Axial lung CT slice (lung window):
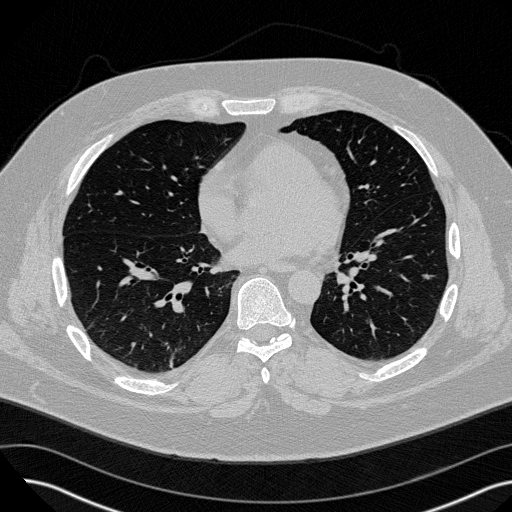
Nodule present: no